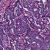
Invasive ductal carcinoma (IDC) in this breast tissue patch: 1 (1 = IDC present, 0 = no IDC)